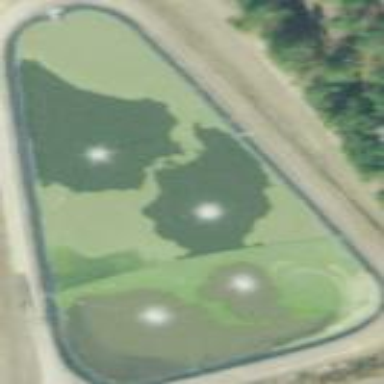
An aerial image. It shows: Pond with natural water.